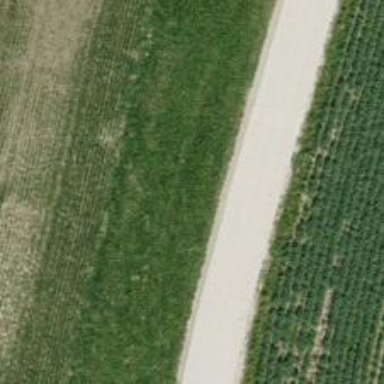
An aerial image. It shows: Unclassified asphalt road with grade1 tracktype.